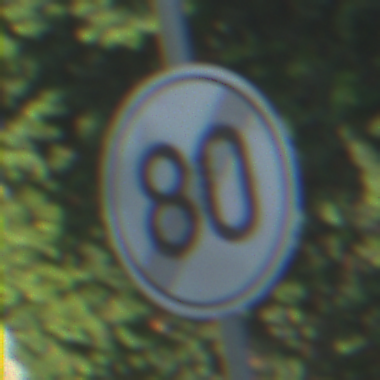
Verkehrszeichen: EndeGeschwindigkeit80
Umgebung: Outdoor, Urban
Tageszeit: MorningAfternoon
Wetter: PartlyCloudy
Licht: Natural
Jahreszeit: NotSpecified
Kontrast: LowContrast